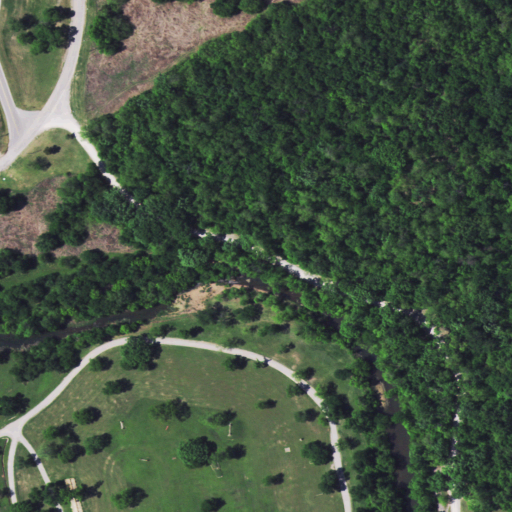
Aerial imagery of plain(s) in Oklahoma named McMahon Woods containing deciduous forest, open development, grassland, medium intensity development, low intensity development, and shrub